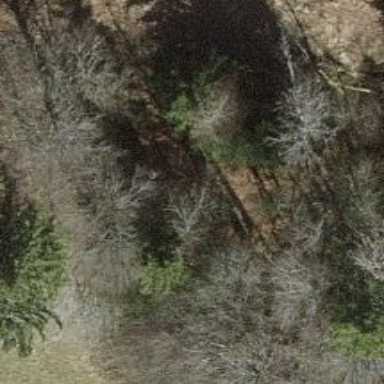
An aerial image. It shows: Single tag "natural: tree."